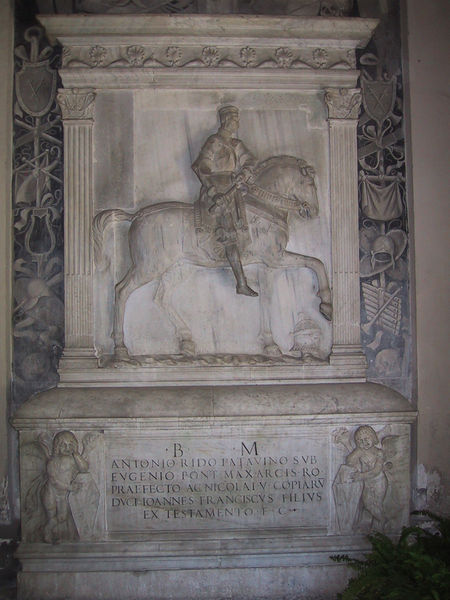
Titel: Reitergrabmal des Antonio Rido (Inschrift nennt Papst Eugen IV.)
Standort: Rom, S. Maria Nuova (EU - I - Latium)
Schlagwörter: flügel, mann, umhang, weiß, hell, marmor, säule, säulen, tuch, rahmen, sockel, stein, pferd, reiter, engel, skulptur, schwanz, relief, schrift, italien, schlacht, plastik, steinmetz, schild, denkmal, schwert, text, helm, ritter, rom, wappen, flöte, grab, feldherr, testament, standbild, grabmal, latein, stin, schlid, halbrelief, baldaching, weiß blau, antonio, b, m, rido, testamento